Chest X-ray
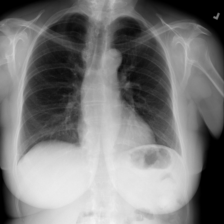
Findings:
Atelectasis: negative
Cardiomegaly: negative
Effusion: negative
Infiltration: negative
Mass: negative
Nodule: negative
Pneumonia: negative
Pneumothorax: negative
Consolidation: negative
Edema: negative
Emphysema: negative
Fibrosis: negative
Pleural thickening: negative
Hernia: negative